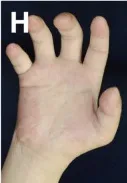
Mild hyperkeratosis with calluses (arrowheads) on the sole.
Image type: medical_photograph (skin_photograph)